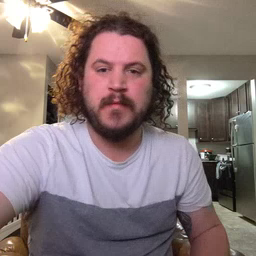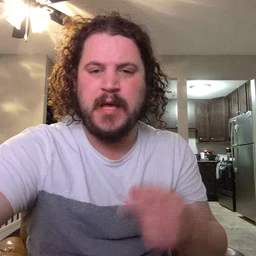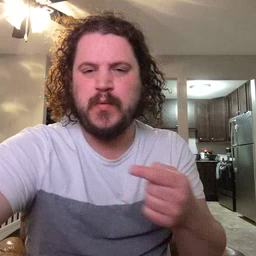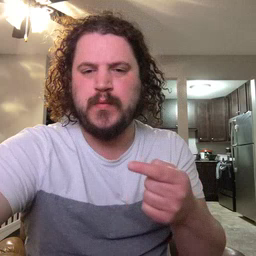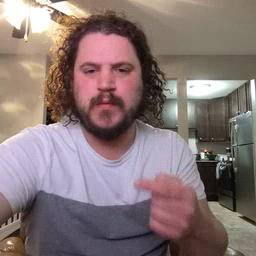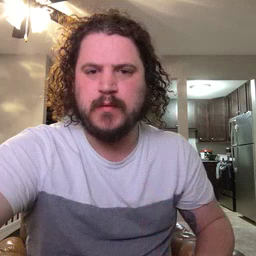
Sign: owie